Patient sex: M
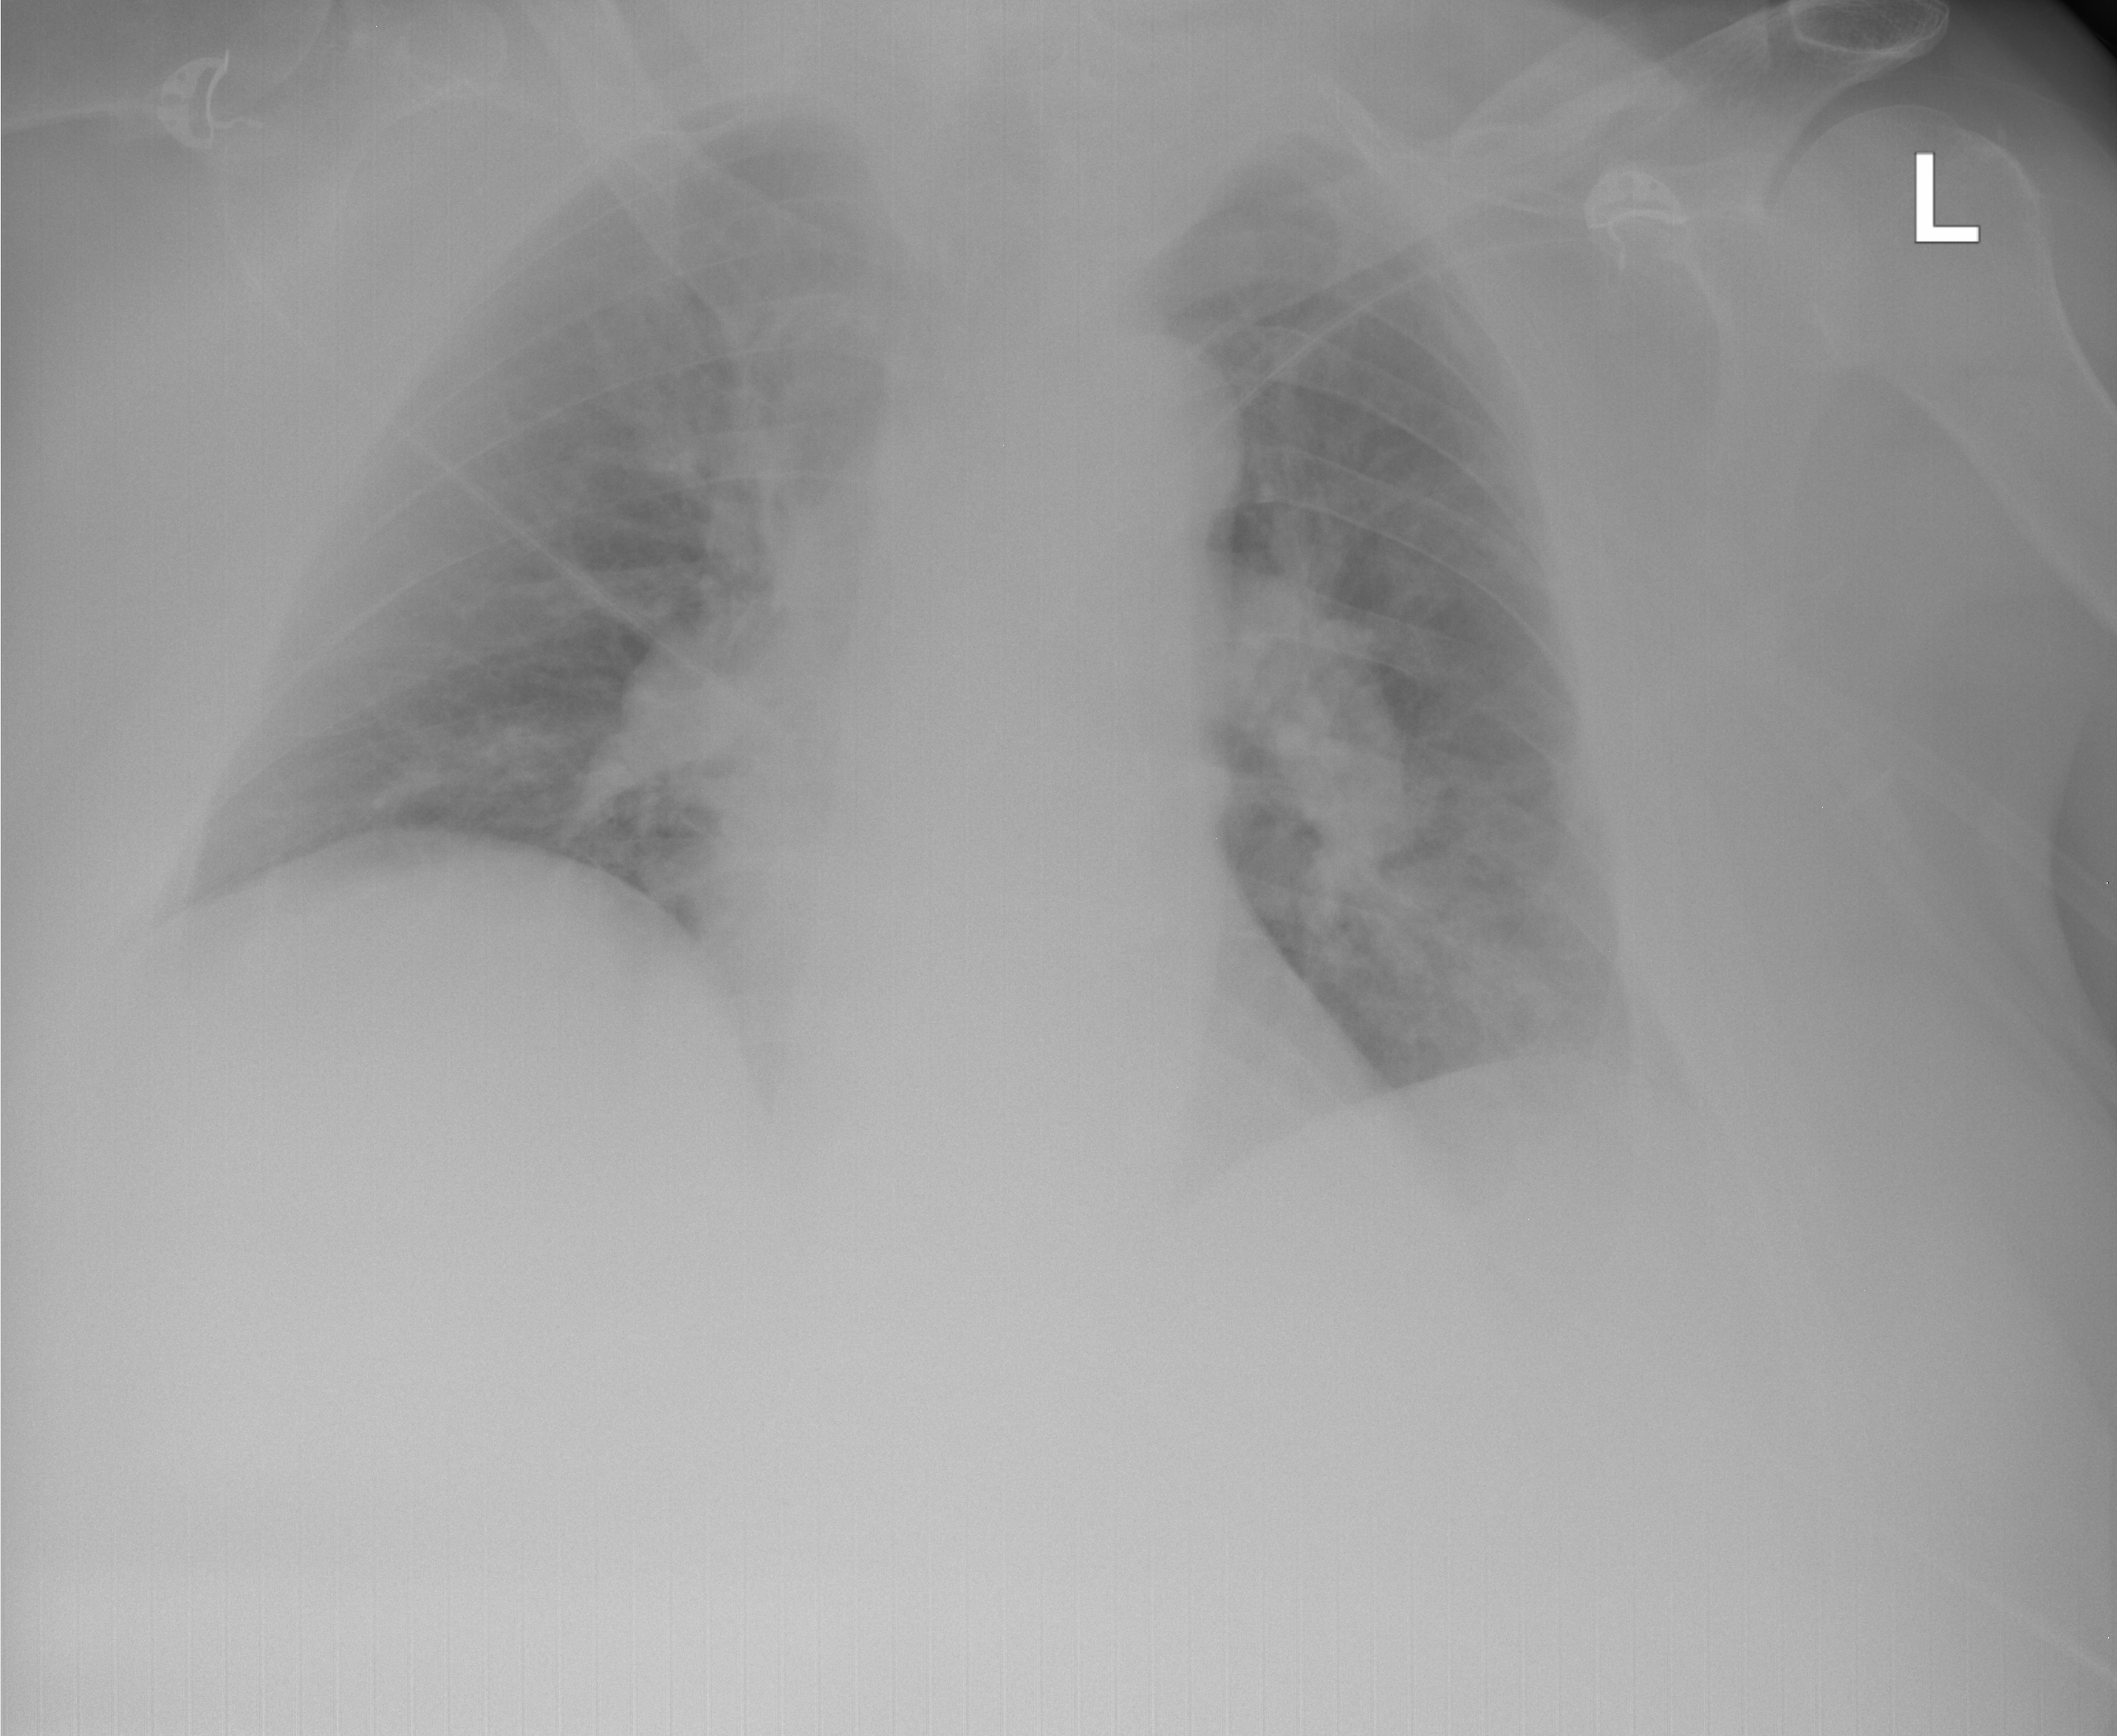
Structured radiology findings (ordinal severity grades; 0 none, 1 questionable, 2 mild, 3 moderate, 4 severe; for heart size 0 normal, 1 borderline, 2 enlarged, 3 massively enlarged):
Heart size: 0
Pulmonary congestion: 2
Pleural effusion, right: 0
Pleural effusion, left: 0
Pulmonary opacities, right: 2
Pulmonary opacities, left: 2
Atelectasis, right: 0
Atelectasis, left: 0